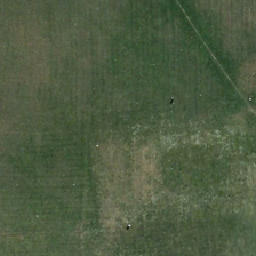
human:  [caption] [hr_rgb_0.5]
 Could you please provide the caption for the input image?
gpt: a line separates the meadow which has some white points .

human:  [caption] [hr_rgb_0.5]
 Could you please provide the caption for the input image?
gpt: here we can see a straight footpath stretches through this green meadow .

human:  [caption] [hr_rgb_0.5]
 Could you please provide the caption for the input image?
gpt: There is a road through the meadow.

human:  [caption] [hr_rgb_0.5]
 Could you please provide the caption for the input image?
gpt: There is a path through the grass.

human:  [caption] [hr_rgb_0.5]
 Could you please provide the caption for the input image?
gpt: There's a path across the lawn.